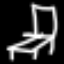
Label: chair